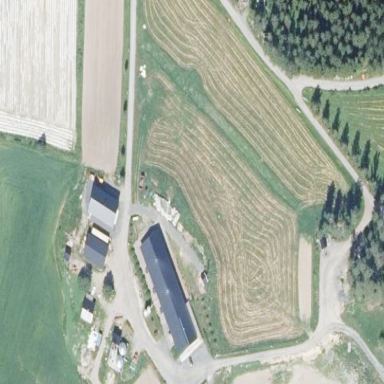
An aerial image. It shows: Farmyard area.